Question: I am using YouTube API to perform simple searches on YouTube. Here's my code :
'''
import java.net.URL;
import com.google.gdata.client.youtube.YouTubeQuery;
import com.google.gdata.client.youtube.YouTubeService;
/**
*
*/
/**
* @author denzilc
*
*/
public class CollectData {
public static String clientID = "****";
public static String developer_key = "*****";
public static String YOUTUBE_URL = "http://gdata.youtube.com/feeds/api/videos";
public static String myQuery = "India";
public static int maxResults = 200;
public static int timeout = 2000;
public static String outputDir = "";
public static String outputFile = "";
/**
* @param args
*/
public static void main(String[] args) {
// TODO Auto-generated method stub
try {
YouTubeService service = new YouTubeService(clientID);
YouTubeQuery query = new YouTubeQuery(new URL(YOUTUBE_URL));
query.setSafeSearch(YouTubeQuery.SafeSearch.NONE);
} catch (Exception e) {
// TODO Auto-generated catch block
e.printStackTrace();
}
}
}
'''
However, I receive the following compilation error:
> Description Resource Path Location Type
The type com.google.gdata.client.Query
cannot be resolved. It is indirectly
referenced from required .class
files CollectData.java /YouTube/src line
1 Java Problem
Here's a pic of my JAVA Build Path and the referenced libraries:
Am I missing something here?
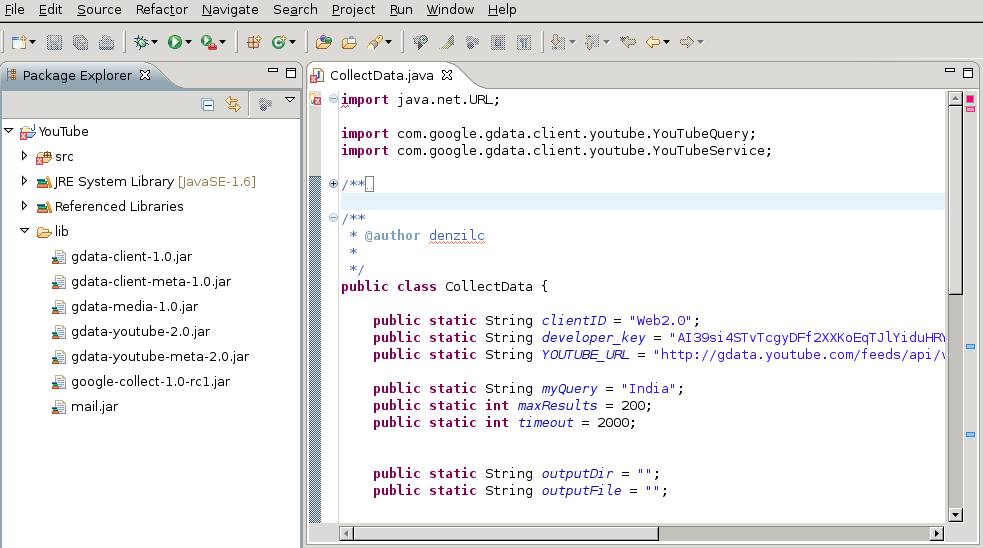
Answer: Looks like you're missing 'gdata-client-core-1.0.jar'